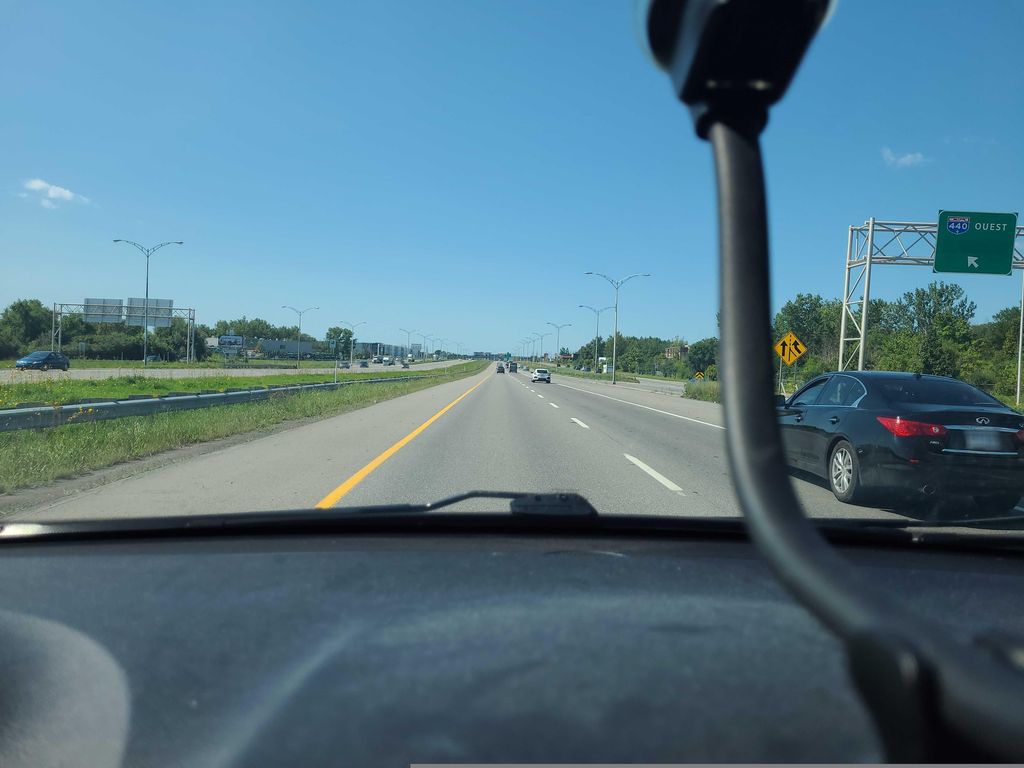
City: montreal